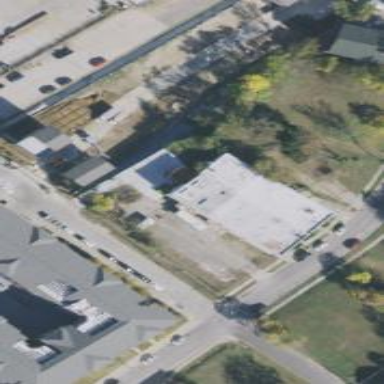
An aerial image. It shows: Warehouse building.